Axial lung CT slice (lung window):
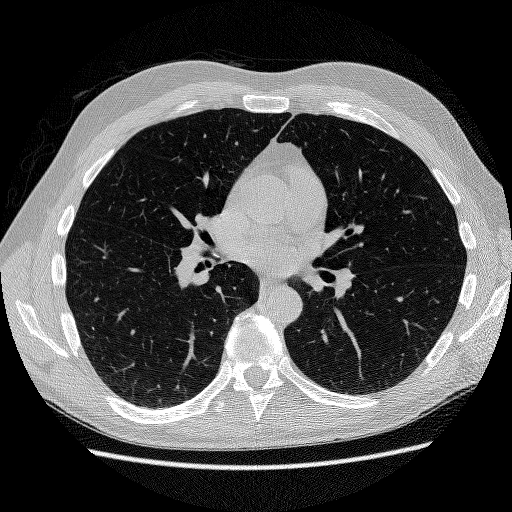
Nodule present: no